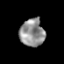
Tissue: prostate
Cell type: Myeloid cells
Senescence score: 0.3417
Nuclear area (px): 665
Mean DAPI intensity: 145.511